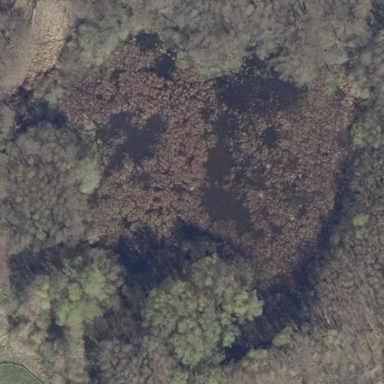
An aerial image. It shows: Swampy wetland area.